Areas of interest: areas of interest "Fúqīng Revolutionary History Monument"
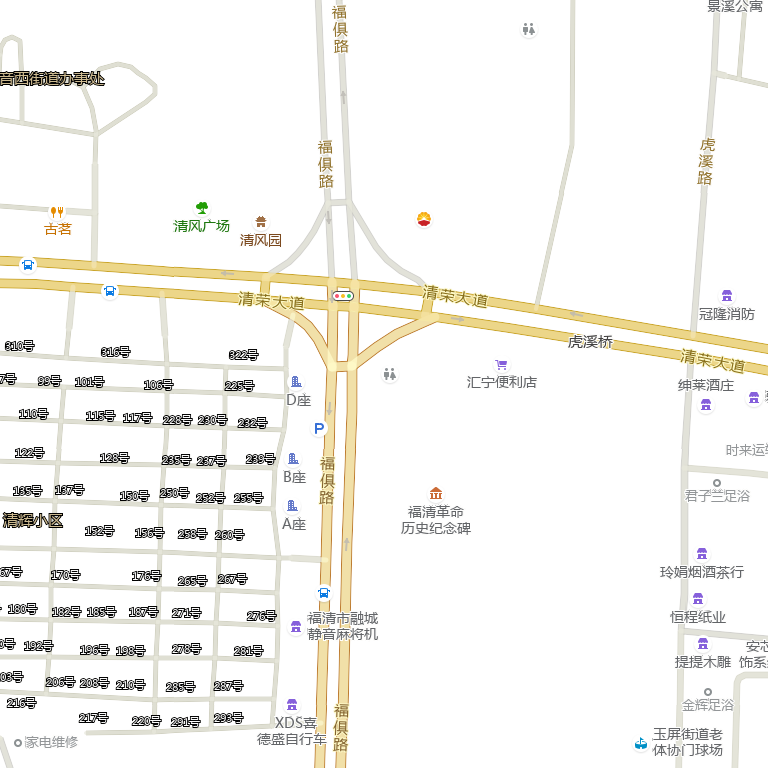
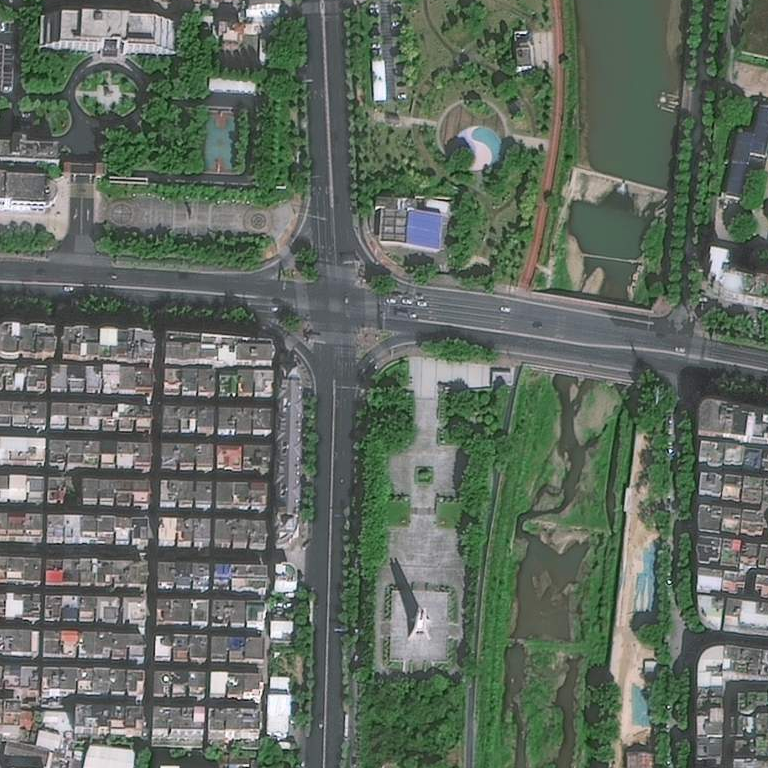